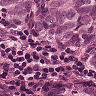
Metastatic tissue present: yes